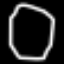
Label: octagon